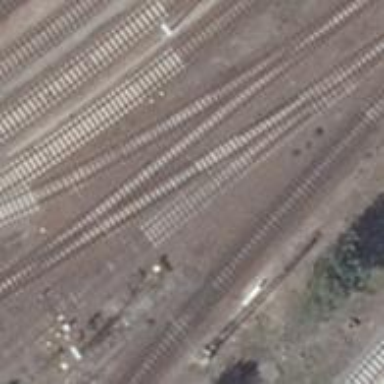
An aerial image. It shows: Rail yard with electrified contact lines for the railway.